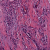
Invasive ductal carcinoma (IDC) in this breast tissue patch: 1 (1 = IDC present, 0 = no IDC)